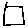
Label: square